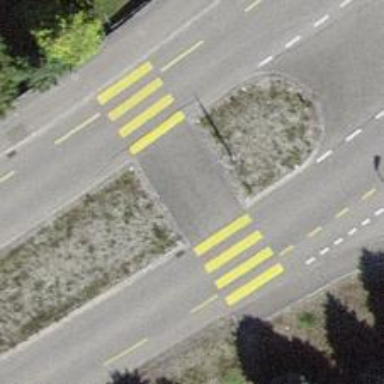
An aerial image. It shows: Zebra crossing with island in the middle. The crossing reference is zebra.